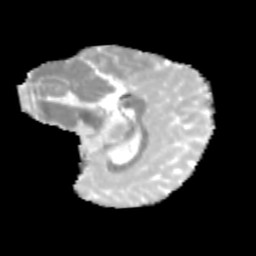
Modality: MD
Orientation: sagittal
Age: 11
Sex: female
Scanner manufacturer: siemens
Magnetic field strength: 3 T
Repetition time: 3.8 s
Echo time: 0.07 s